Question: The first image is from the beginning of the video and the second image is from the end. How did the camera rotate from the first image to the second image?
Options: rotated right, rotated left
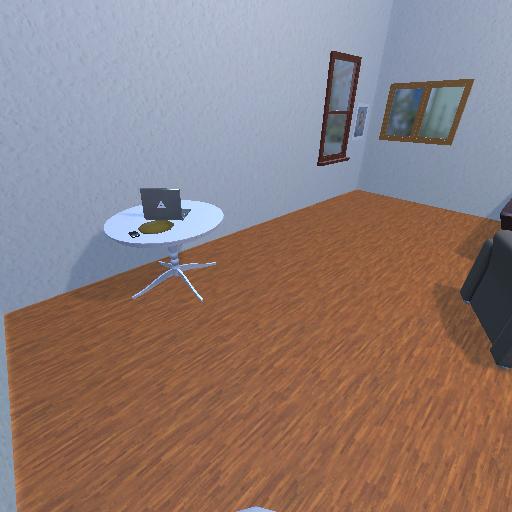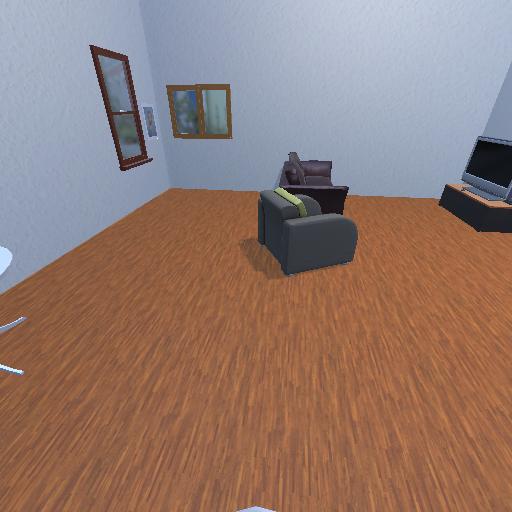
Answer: rotated right